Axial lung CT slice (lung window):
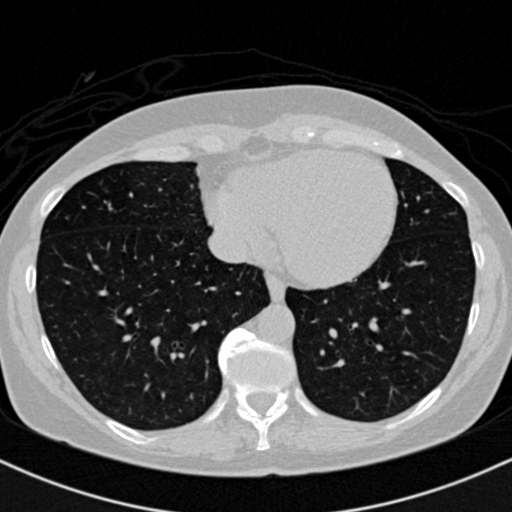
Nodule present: no